Question: I try to add multiple static headers with retrofit 2 (2.3.0) like this :
'''
interface WeatherAPI {
@Headers({
"Accept: application/json",
"Content-type:application/json"
})
@GET("/data/2.5/weather")
fun getWeatherForCityName(@Query("q") city: String, @Query("appid") appid: String) : Call<GetWeatherResponse>;
}
'''
I have the folowing error :

Any idea of my mistake?
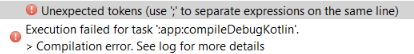
Answer: Braces '{}' isn't needed inside '@Headers'.
Docs: <URL>